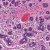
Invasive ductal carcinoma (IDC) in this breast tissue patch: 0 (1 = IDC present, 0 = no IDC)